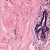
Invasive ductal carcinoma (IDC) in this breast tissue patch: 0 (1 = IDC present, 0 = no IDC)